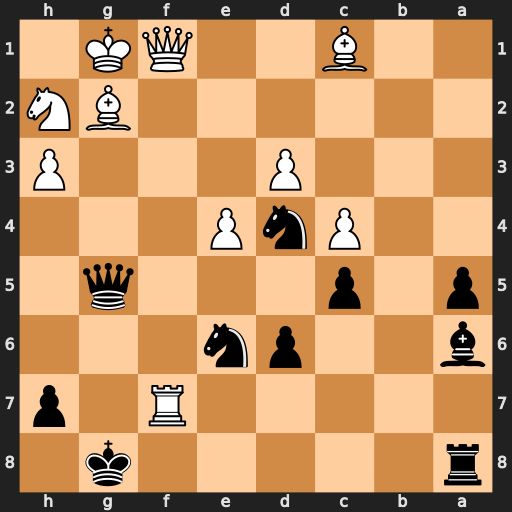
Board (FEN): r5k1/5R1p/b2pn3/p1p3q1/2PnP3/3P3P/6BN/2B2QK1
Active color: b
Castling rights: -
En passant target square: -
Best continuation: Qxc1 Qxc1 Ne2+ Kf2 Nxc1